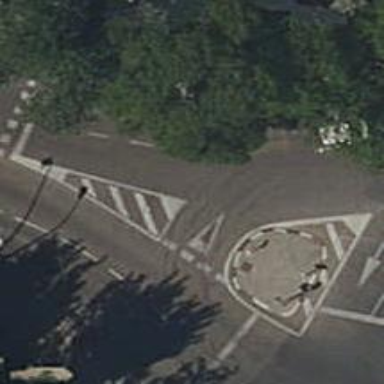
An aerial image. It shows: Road with traffic signals.